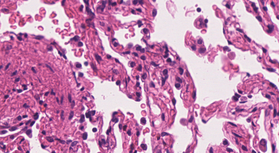
Tumor epithelial tissue: no
Tumor-associated stroma tissue: no
Normal tissue: yes